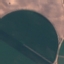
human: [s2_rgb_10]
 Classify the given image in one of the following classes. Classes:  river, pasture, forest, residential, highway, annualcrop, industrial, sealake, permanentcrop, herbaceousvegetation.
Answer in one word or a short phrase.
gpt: AnnualCrop